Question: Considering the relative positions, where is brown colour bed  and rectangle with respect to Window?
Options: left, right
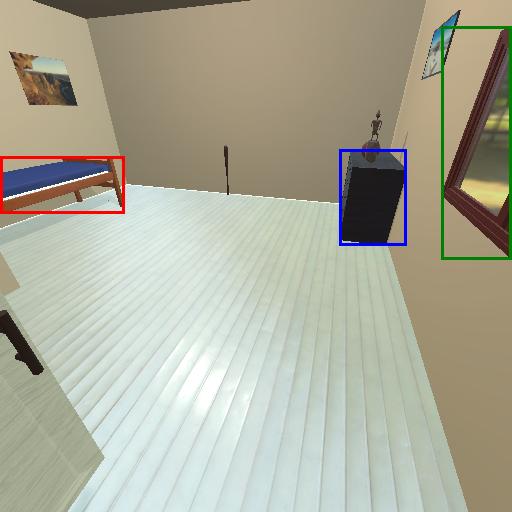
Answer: left